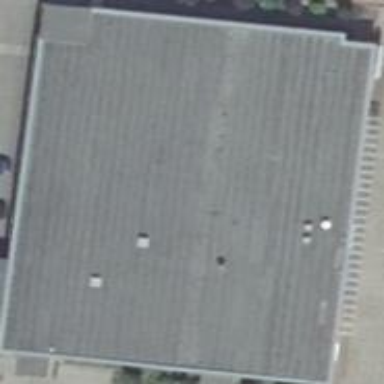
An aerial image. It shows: Supermarket located in building.